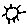
Label: sun